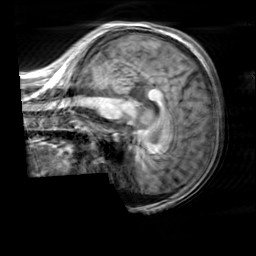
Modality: T1w
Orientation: sagittal
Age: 18
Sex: female
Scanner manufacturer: siemens
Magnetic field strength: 3 T
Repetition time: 2.3 s
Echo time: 0.00303 s